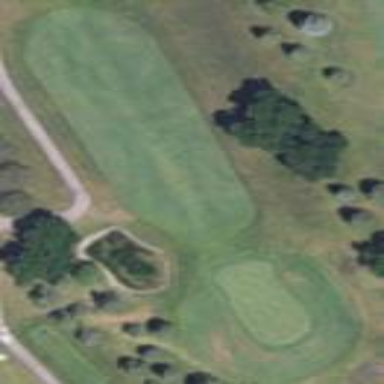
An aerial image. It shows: Grassy area designated as golf fairway.